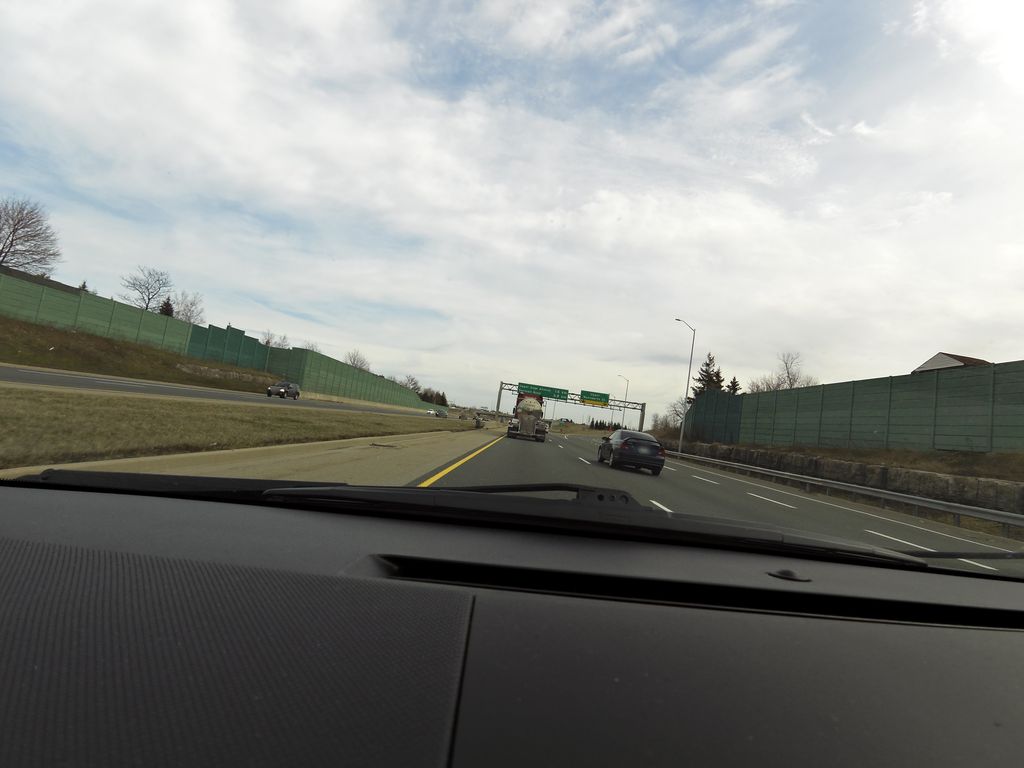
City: hamilton